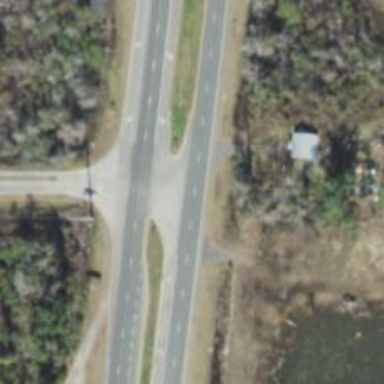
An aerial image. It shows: Asphalt road classified as trunk highway.